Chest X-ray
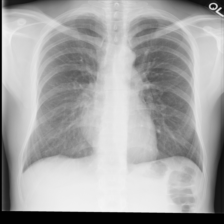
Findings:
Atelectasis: negative
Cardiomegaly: negative
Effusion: negative
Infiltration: negative
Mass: negative
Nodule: negative
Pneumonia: negative
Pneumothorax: negative
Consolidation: negative
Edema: negative
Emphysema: negative
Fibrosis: negative
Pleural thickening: negative
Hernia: negative